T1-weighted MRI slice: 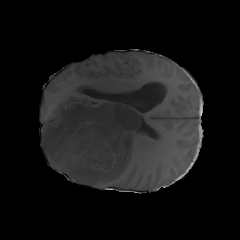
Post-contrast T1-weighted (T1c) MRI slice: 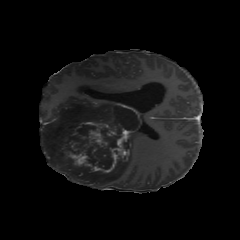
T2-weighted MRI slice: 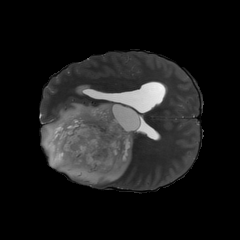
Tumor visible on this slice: yes